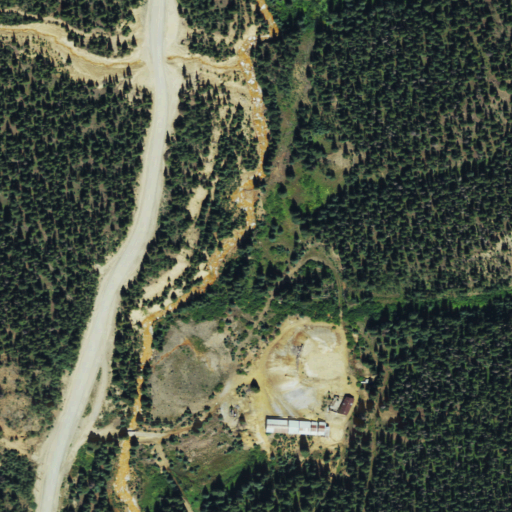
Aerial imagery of valley in Colorado named Illinois Gulch containing evergreen forest, woody wetlands, barren land, deciduous forest, medium intensity development, open development, and grassland